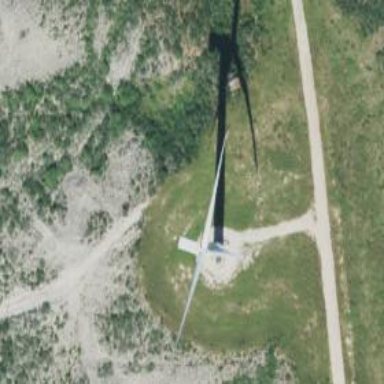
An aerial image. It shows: Wind generator powered by horizontal-axis wind turbine.